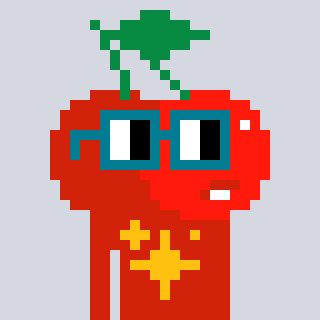
a pixel art character with square dark green glasses, a cherry-shaped head and a red-colored body on a cool background